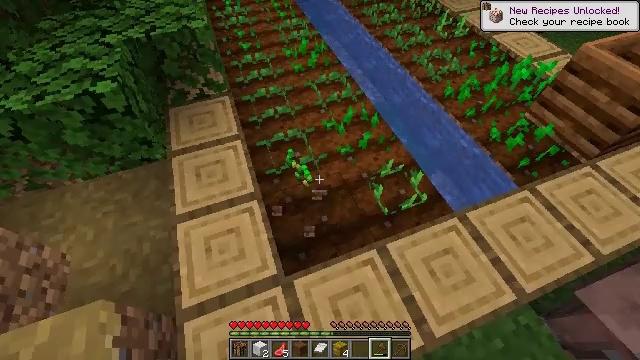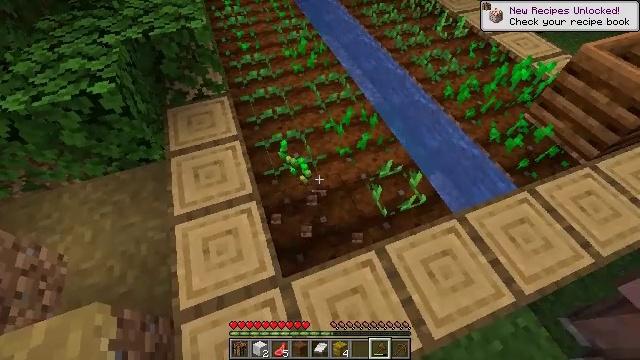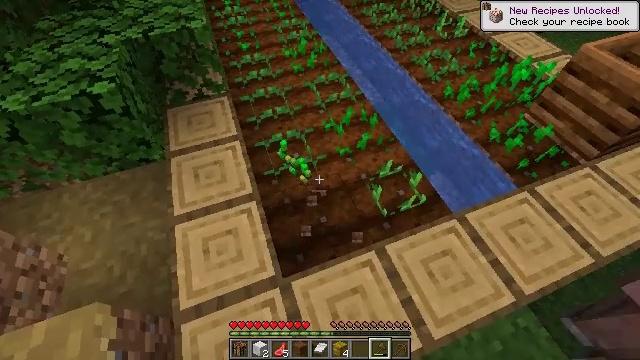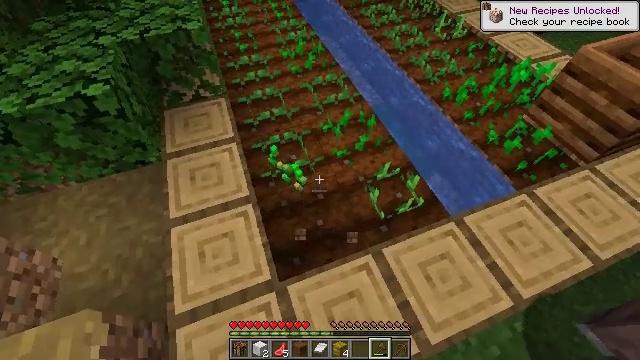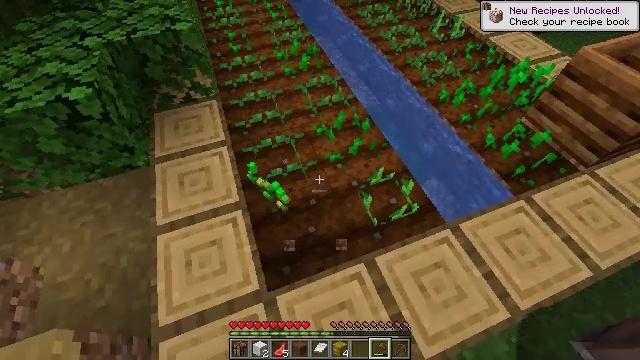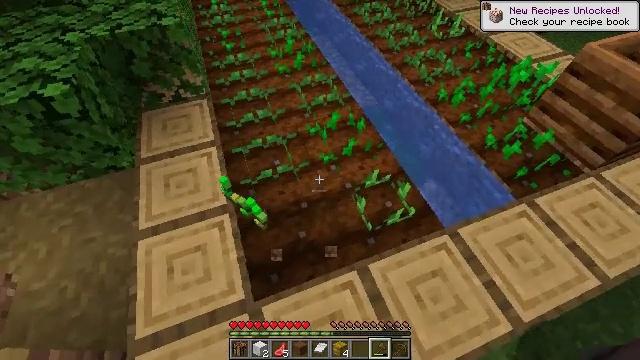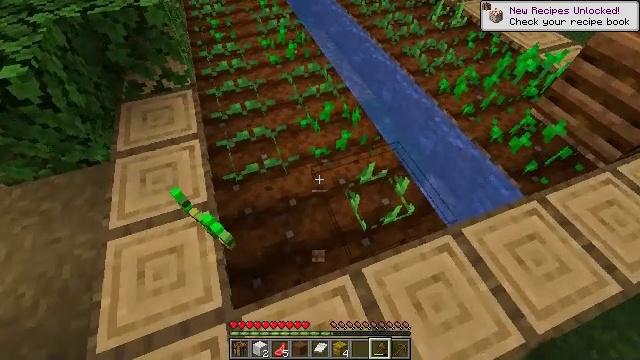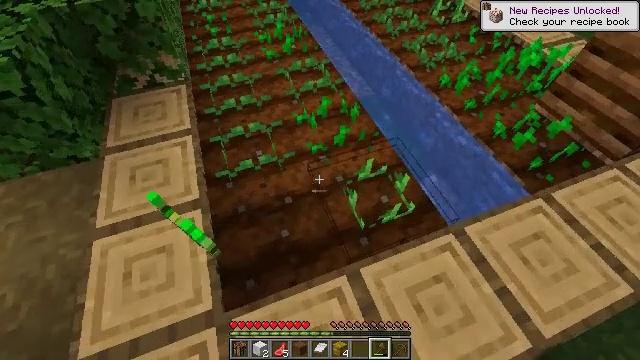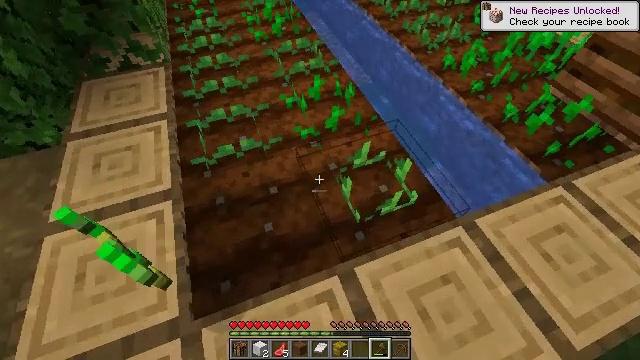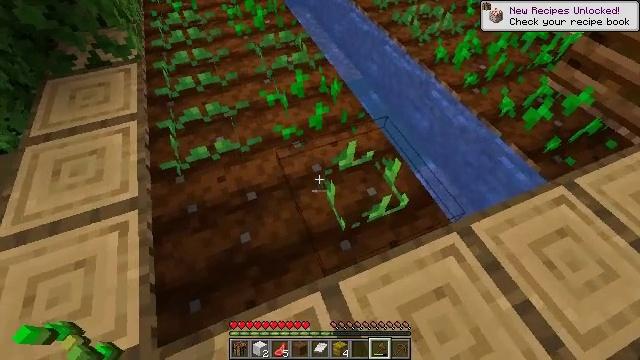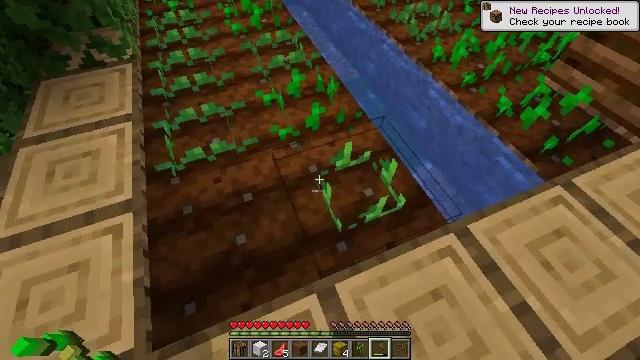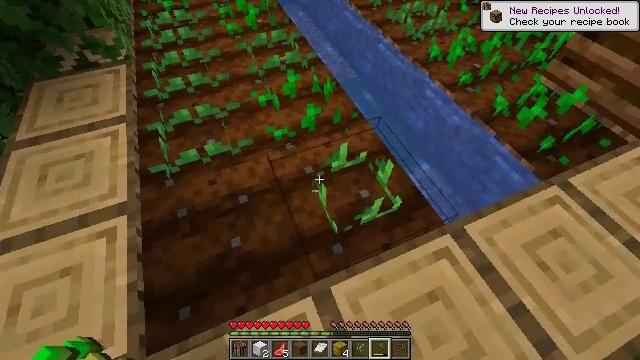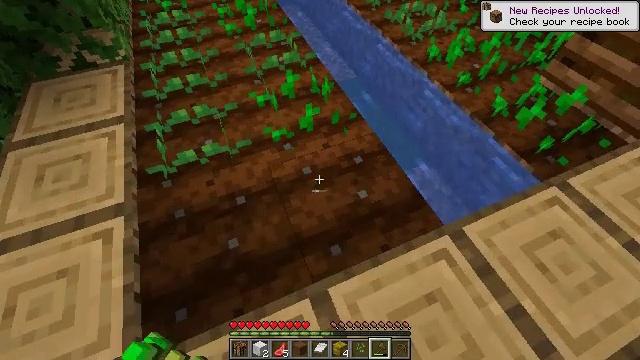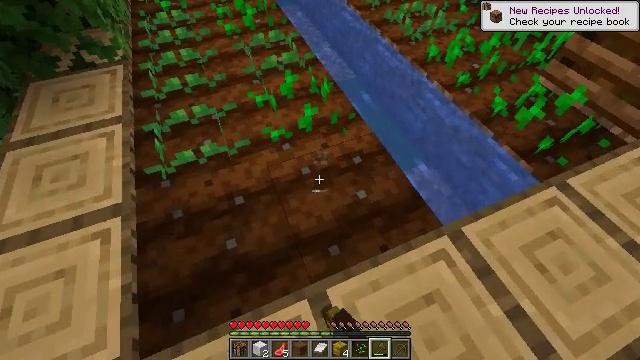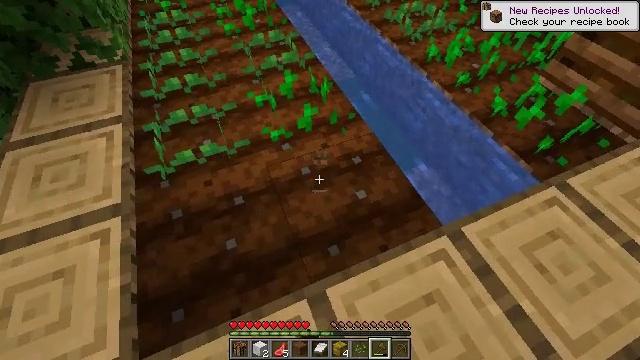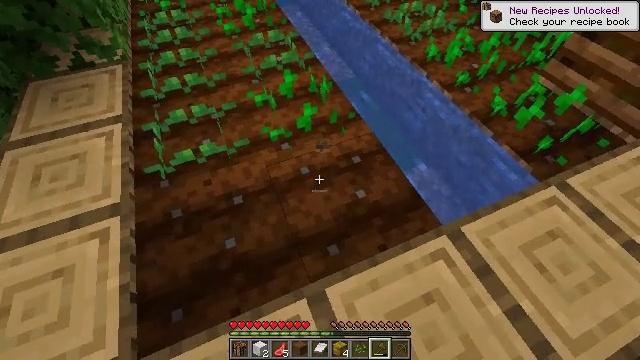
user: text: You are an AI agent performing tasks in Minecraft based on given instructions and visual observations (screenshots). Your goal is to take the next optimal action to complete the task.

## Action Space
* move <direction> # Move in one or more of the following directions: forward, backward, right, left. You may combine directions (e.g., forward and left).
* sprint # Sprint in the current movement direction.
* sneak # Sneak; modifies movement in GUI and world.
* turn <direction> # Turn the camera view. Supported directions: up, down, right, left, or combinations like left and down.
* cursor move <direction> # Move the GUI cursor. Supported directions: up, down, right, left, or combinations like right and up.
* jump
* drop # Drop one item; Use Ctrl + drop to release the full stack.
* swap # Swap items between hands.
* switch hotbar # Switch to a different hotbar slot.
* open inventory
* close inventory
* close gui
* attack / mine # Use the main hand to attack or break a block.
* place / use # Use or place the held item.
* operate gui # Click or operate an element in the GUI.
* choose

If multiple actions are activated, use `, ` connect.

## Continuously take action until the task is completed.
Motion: motion action
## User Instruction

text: Mine potatoes from the farmland.
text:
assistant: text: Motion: attack / mine
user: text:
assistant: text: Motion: no_op
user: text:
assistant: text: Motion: move forward and move right
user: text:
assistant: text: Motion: move forward and move right
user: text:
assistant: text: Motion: move forward and move right
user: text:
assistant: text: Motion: move forward and move right
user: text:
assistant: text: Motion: no_op
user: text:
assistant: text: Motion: no_op
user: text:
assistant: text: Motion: turn right
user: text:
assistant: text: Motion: no_op
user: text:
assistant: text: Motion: no_op
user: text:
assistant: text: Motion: attack / mine
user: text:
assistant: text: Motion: attack / mine
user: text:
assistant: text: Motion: no_op
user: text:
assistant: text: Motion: no_op
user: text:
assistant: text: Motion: turn up
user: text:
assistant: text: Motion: turn up
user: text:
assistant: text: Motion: no_op